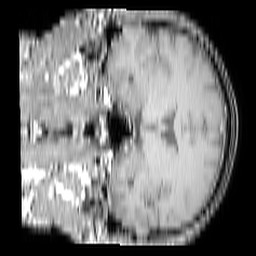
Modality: T1w
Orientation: coronal
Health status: ill
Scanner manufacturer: philips
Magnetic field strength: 3 T
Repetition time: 0.3787 s
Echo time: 0.002908 s